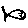
Label: fish